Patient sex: M
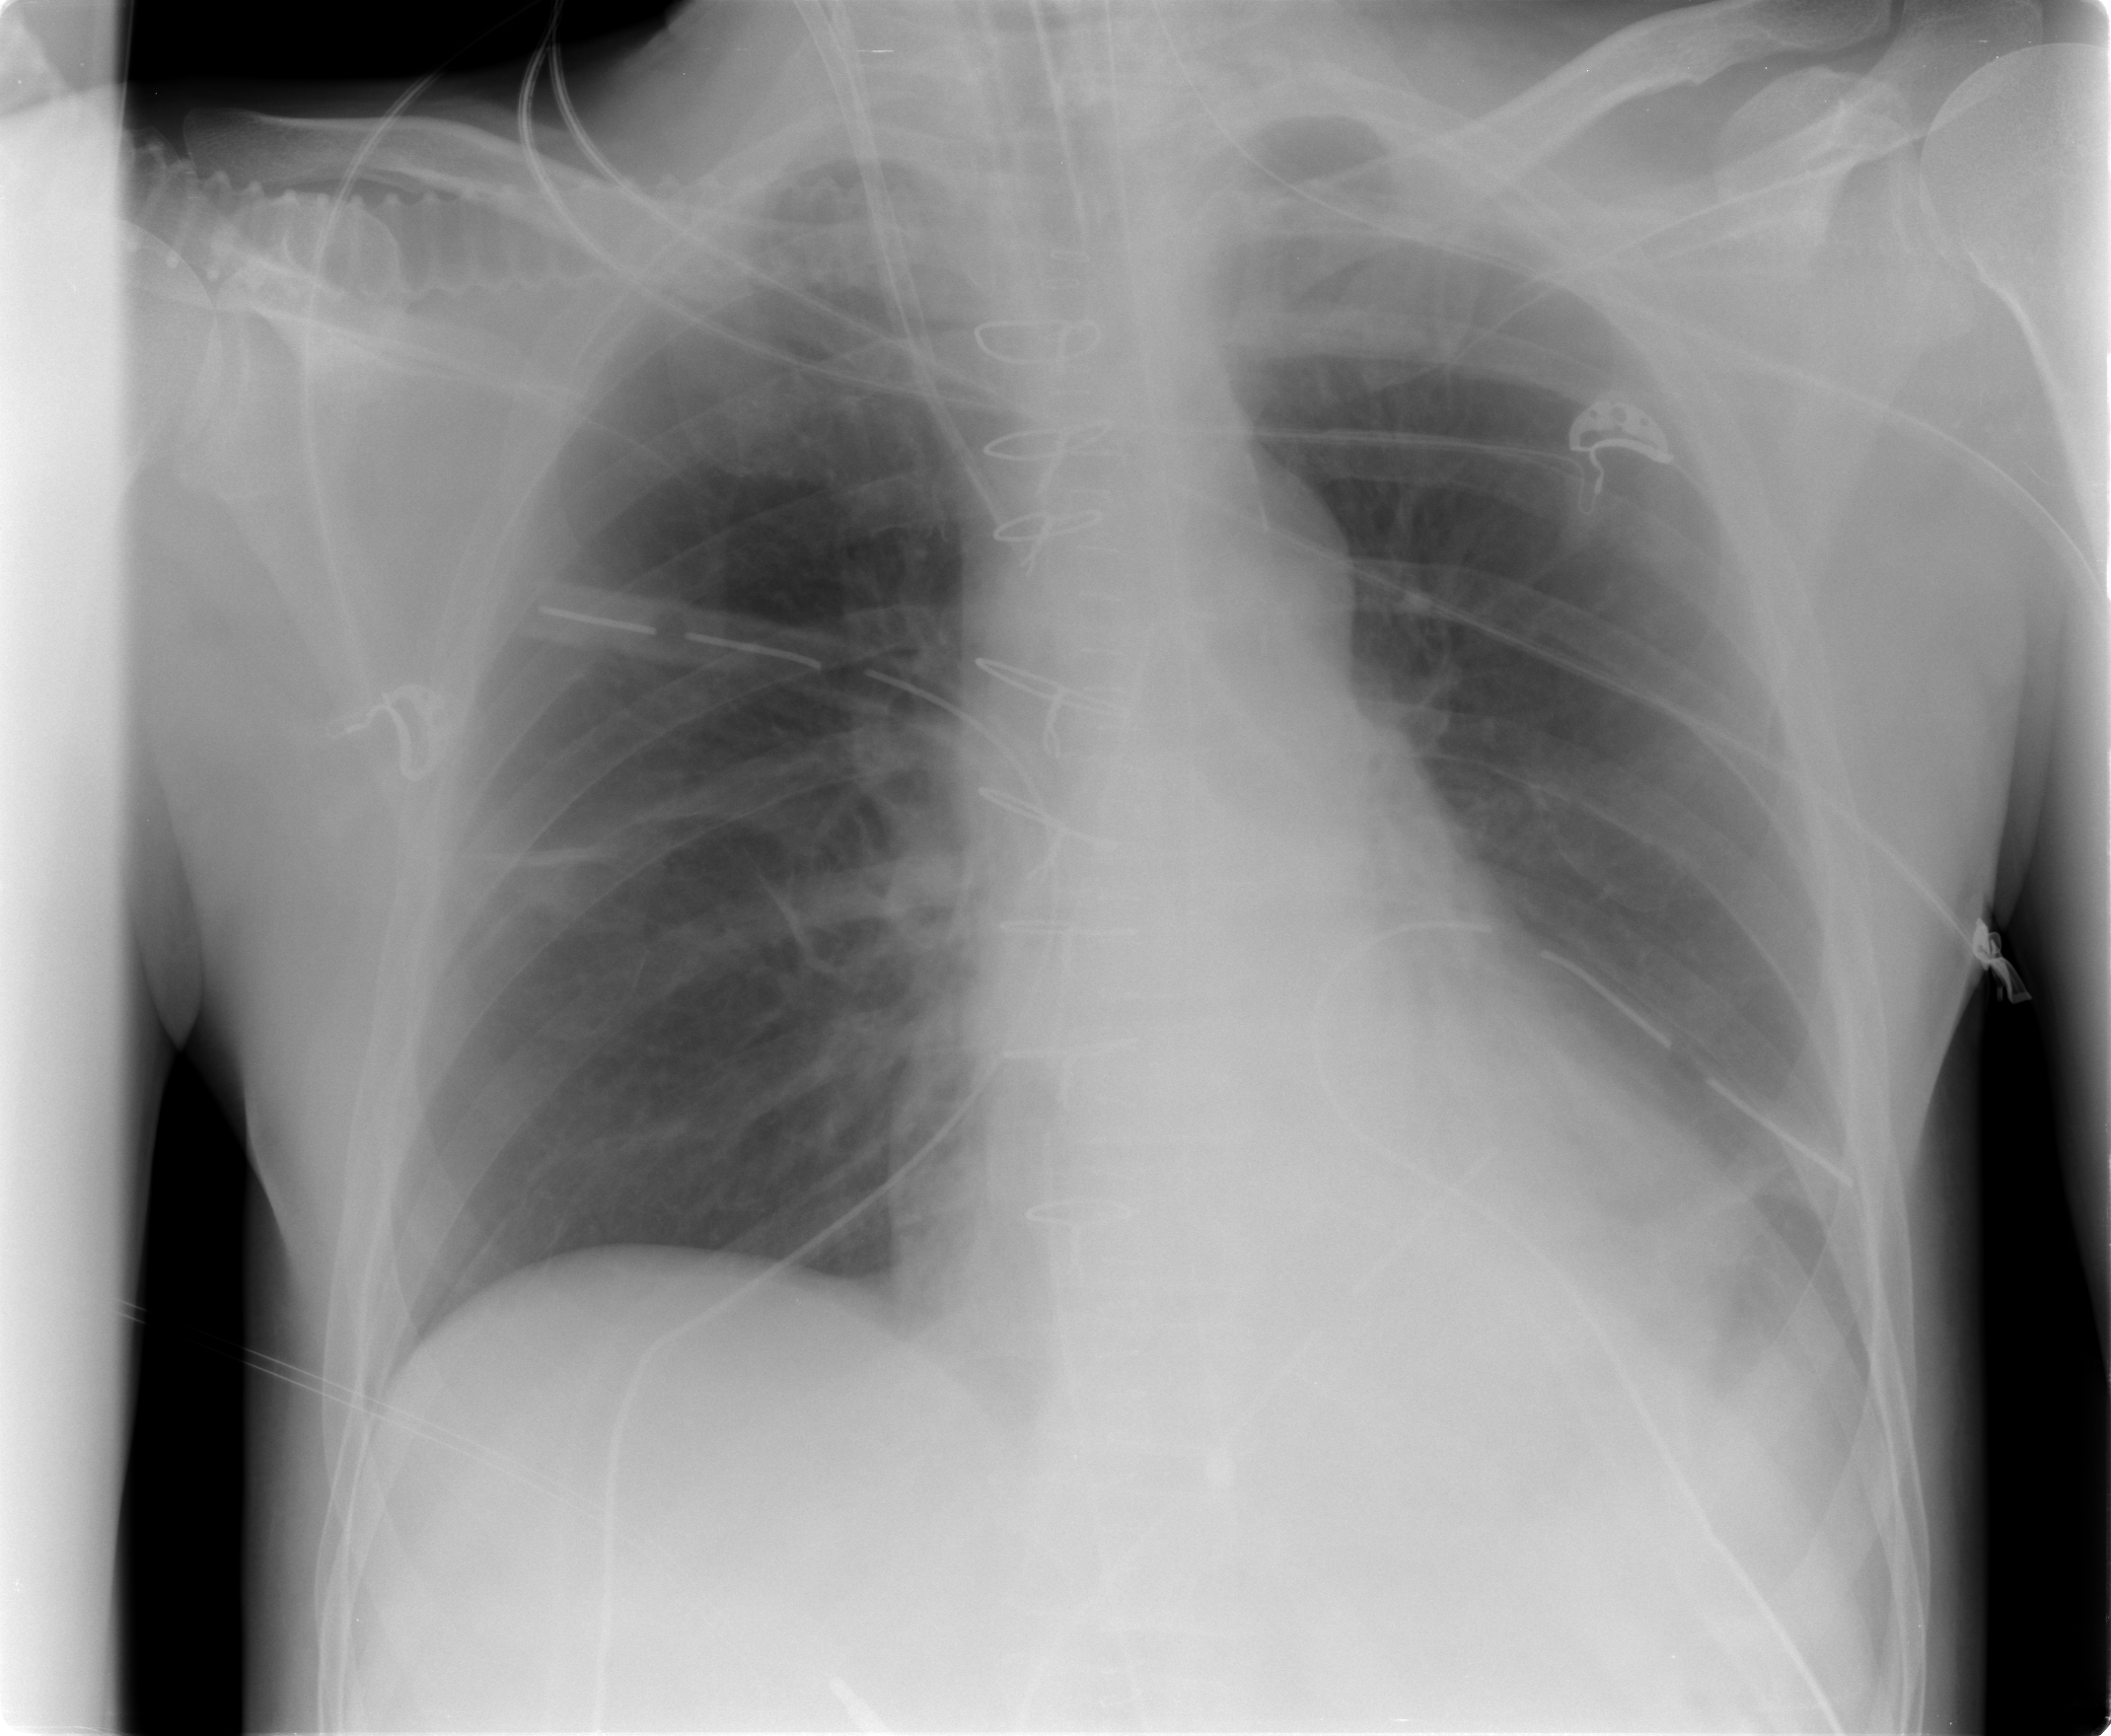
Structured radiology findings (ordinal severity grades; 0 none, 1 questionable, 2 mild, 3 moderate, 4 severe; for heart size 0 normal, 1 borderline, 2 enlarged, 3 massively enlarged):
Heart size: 2
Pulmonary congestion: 0
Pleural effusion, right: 0
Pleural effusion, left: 0
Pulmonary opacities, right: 0
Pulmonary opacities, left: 0
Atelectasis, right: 0
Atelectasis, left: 2